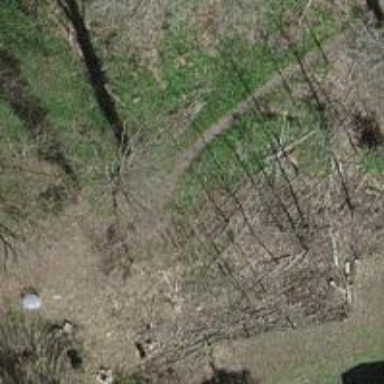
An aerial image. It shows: Path on the ground.